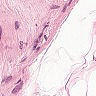
Metastatic tissue present: no